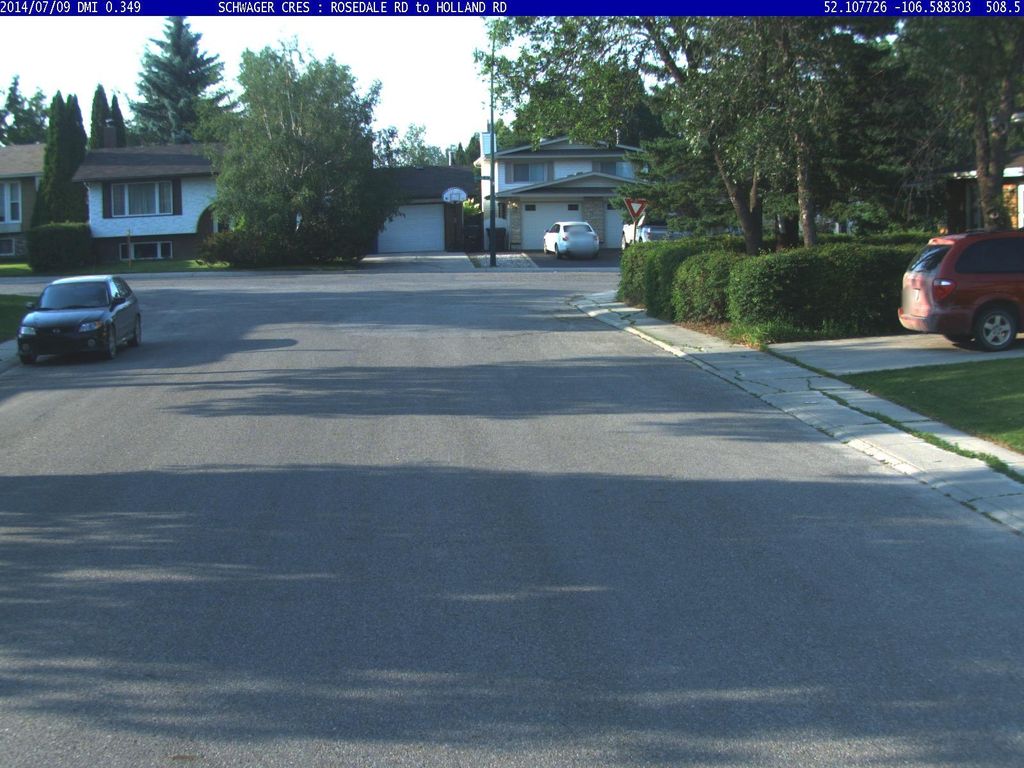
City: saskatoon